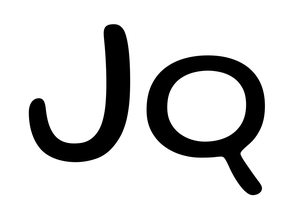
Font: Gluten_Light